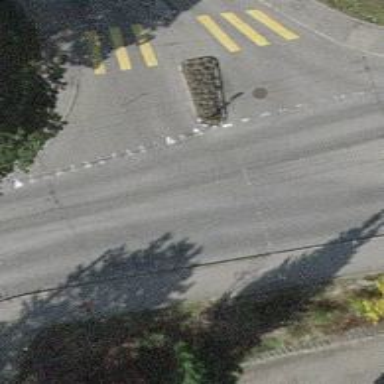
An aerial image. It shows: Residential road with trolley wires.